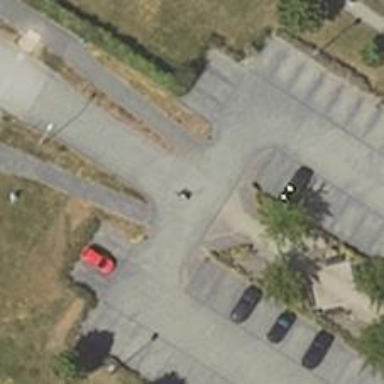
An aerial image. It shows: Road serving as parking aisle.